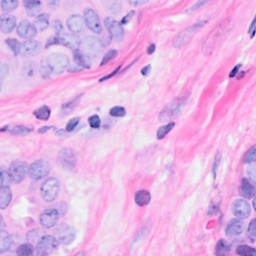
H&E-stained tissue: Breast